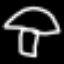
Label: mushroom